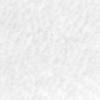
Label: no_change